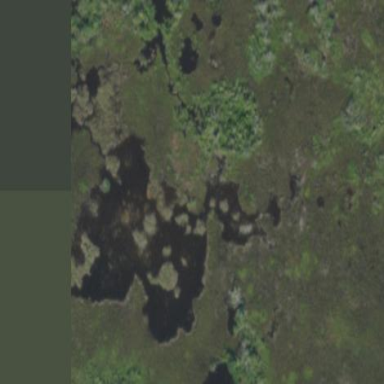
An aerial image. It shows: Pond with natural water.